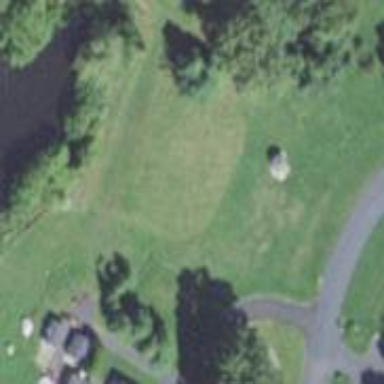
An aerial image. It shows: Grass pitch used for playing croquet as leisure activity.